Question: Here is the code, everything works except Flexible widget...
This Flexible code doesn't work as expected. I can't find a solution on this. Don't know if was done in wrong fashion.
'''
Column(
children: <Widget>[
Flexible(
flex: 1,
child: Hero(
tag: 'title',
child: Image.asset(
'assets/png/ClassAlerts.png',
width: 250,
),
),
),
Flexible(
flex: 3,
child: Image.asset(
'assets/png/mobile_application.png',
width: 350,
),
),
// More elements are there but I had to remove them
// because got an error saying most part of this post was code.
],
),
'''
Output

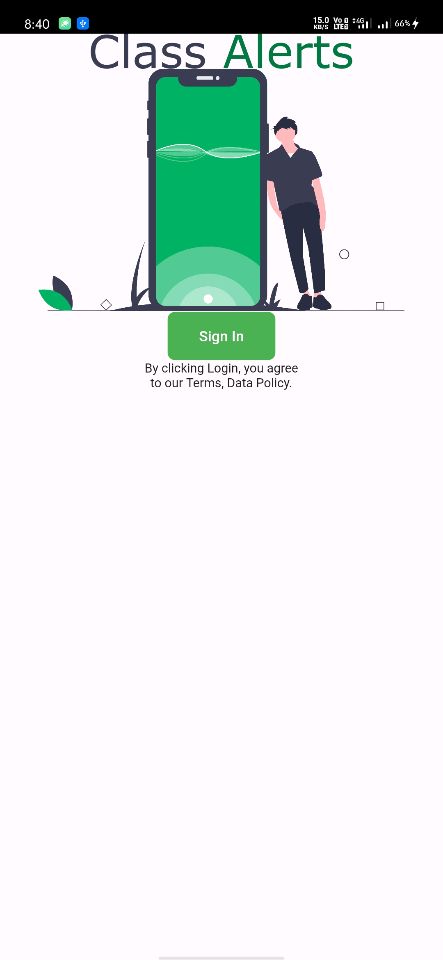
Answer: You haven't cleared what kind of layout you want. If you want it all to be centered in the screen, then just add
'Column(mainAxisAlignment: MainAxisAlignment.center,......)'
For spaces between the elements you can put
'SizedBox(height: x)'
This creates an empty box which spaces the elements